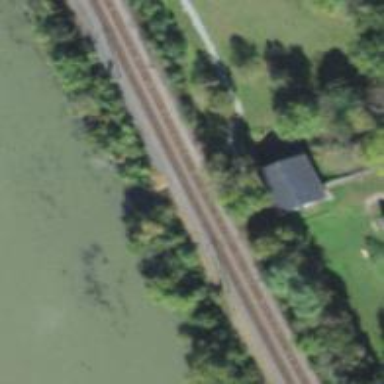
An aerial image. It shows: Bridge over railway line.